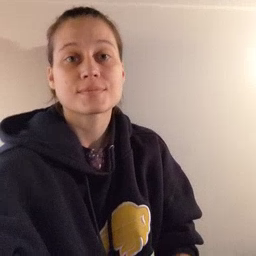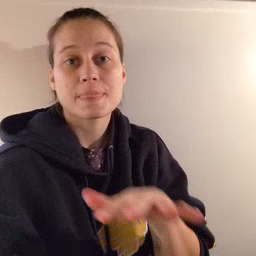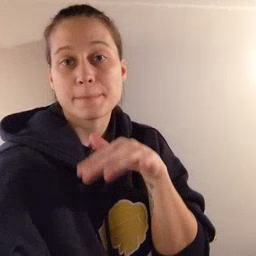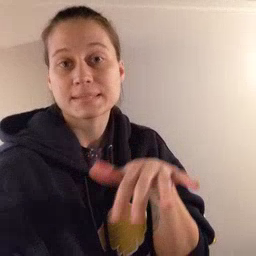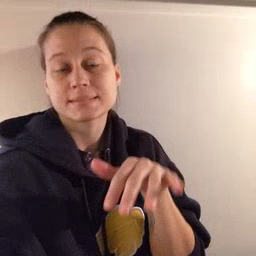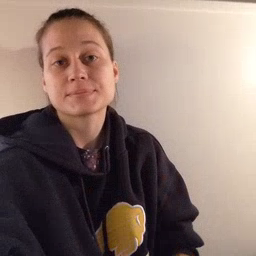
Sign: mitten